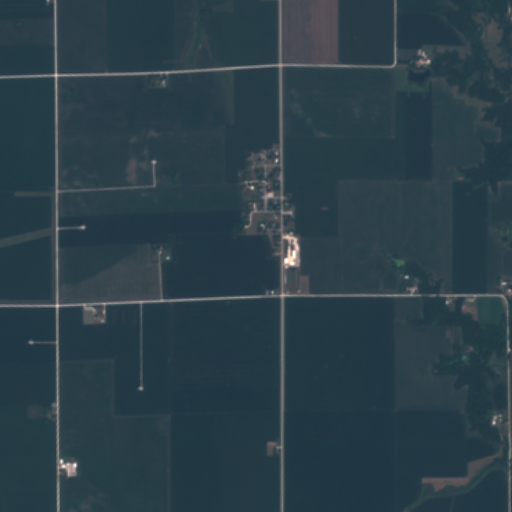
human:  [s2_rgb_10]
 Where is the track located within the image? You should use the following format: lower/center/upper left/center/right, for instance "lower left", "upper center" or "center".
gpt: The track is located in the center of the image.
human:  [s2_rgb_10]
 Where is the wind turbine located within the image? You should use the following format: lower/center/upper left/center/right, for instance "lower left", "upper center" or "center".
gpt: The wind turbine is located in the left of the image.
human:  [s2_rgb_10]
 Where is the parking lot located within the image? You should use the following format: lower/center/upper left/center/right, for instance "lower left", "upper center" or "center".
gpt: There is no parking lot in the image.